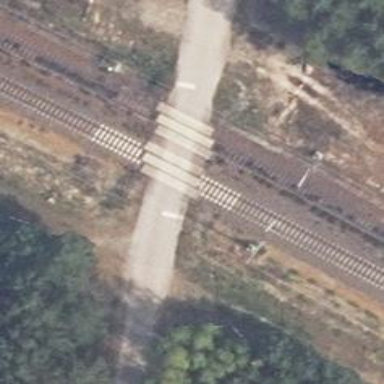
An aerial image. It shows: Railway level crossing.